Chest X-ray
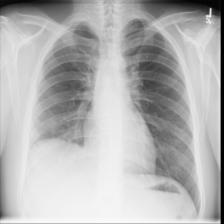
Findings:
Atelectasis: negative
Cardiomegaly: negative
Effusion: negative
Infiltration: negative
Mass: negative
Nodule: negative
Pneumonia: negative
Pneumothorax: negative
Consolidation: negative
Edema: negative
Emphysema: negative
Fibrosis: negative
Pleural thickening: negative
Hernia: negative